Question: I am trying to fill up a form with ITextsharp, and trying out the following code to get all the fields in the pdf:
'''
string pdfTemplate = @"c:\Temp\questionnaire.pdf";
PdfReader pdfReader = new PdfReader(pdfTemplate);
StringBuilder sb = new StringBuilder();
foreach (var de in pdfReader.AcroFields.Fields)
{
sb.Append(de.Key.ToString() + Environment.NewLine);
}
'''
But the foreach loop is always null count. Do I need to do something to file itself as I have tried the example from <URL>
any ideas?
Edit ::

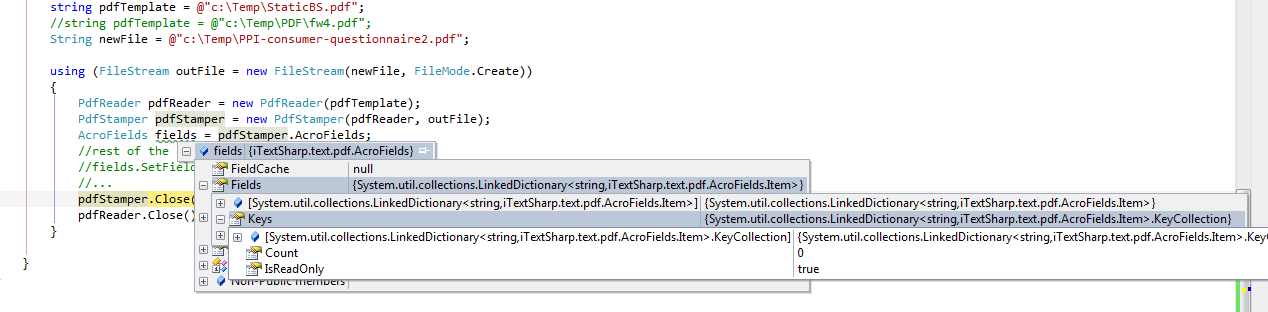
Answer: As it turned out, the PDF "form" to fill in actually wasn't a form (in PDF terms) at all. Thus, your have two choices:
1. You add the text to the page contents directly using hardcoded or configured "field" positions and dimensions as described by @tschmit007 in comments to his answer.
2. You add actual PDF form fields to your PDF to generate a true PDF form which you take as template to fill in later.
You can add actual form fields either using some graphical tool allowing that, e.g. Adobe Acrobat, or you can use iText(Sharp). Have a look at chapter 8 of <URL>.
Those samples mostly add form fields to newly generated PDF documents. You can virtually use the same code, though, for adding form fields to a PdfStamper which exposes its inner PdfWriter using 'stamper.getWriter()' in Java and the 'stamper.Writer' in C#. Instead of 'writer.addAnnotation(field)' you have to use 'stamper.addAnnotation(field, page)', though.